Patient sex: F
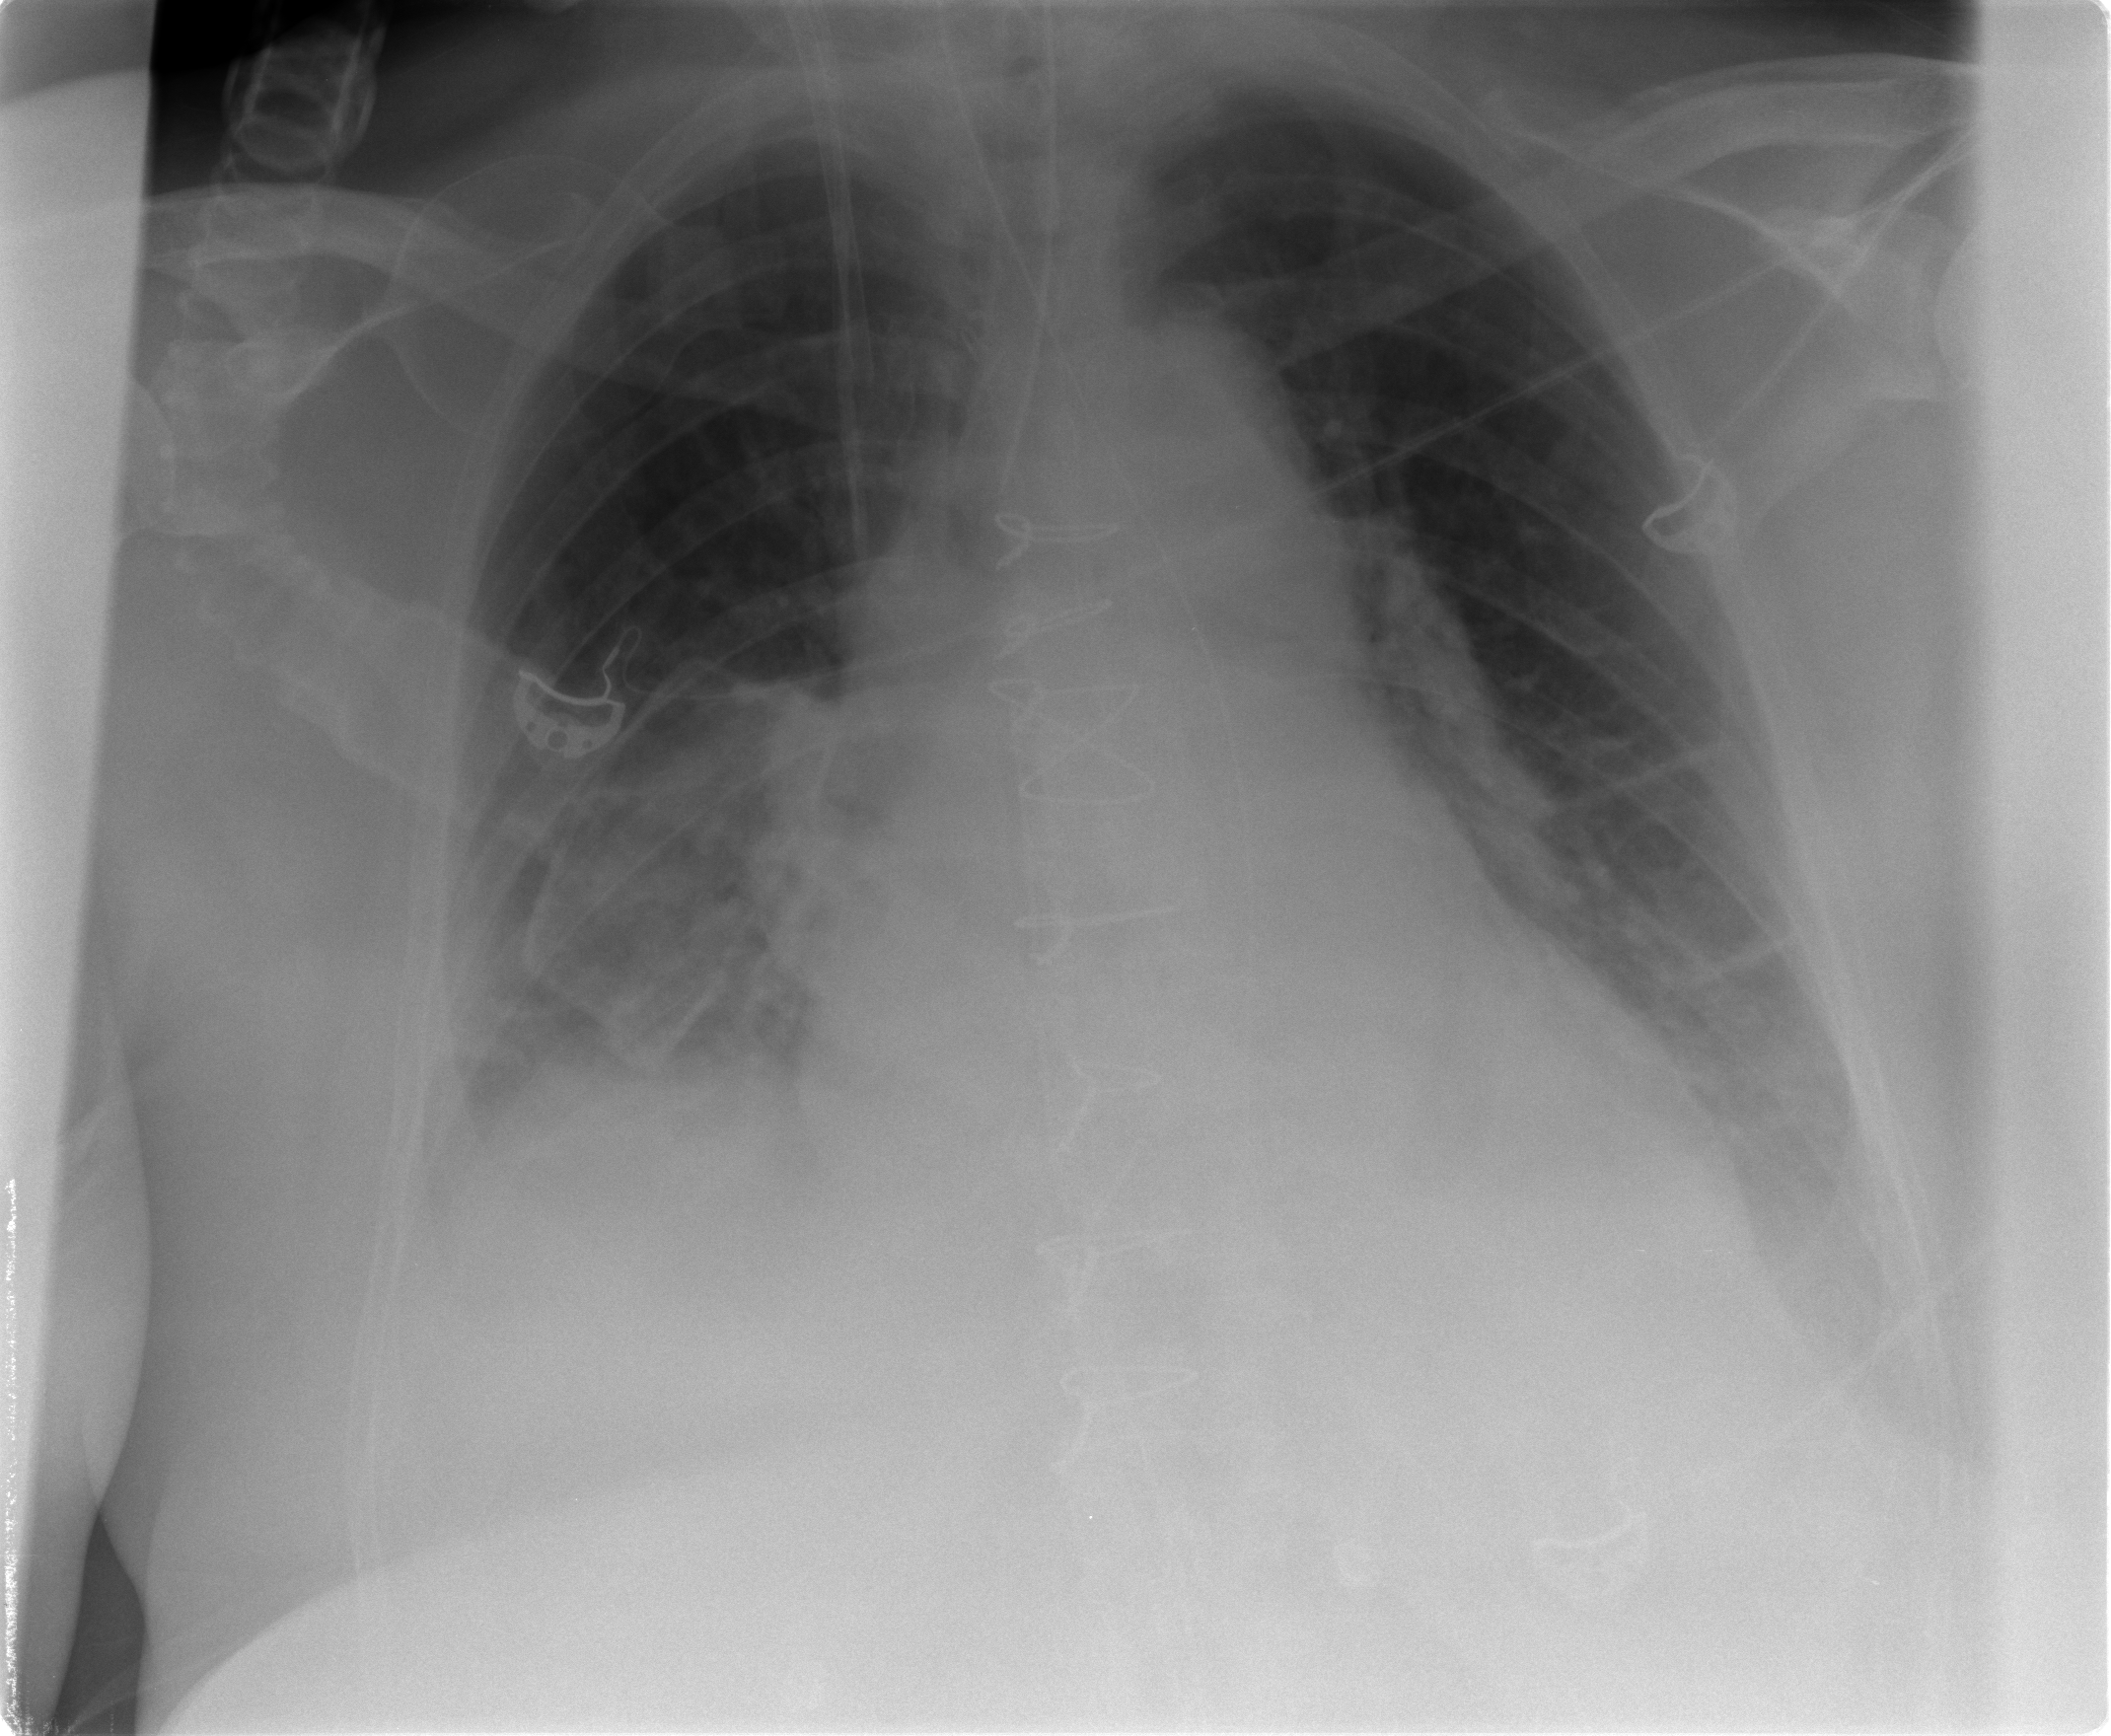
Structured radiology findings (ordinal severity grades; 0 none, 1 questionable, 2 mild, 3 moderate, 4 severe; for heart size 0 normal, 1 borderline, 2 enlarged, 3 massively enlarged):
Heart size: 2
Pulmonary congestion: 0
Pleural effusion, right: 2
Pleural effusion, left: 2
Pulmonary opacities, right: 1
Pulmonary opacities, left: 1
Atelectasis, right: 2
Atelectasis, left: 2